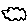
Label: cloud